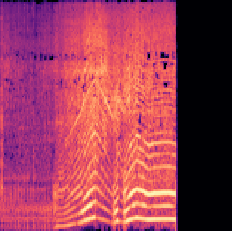
Sound class: Chainsaw